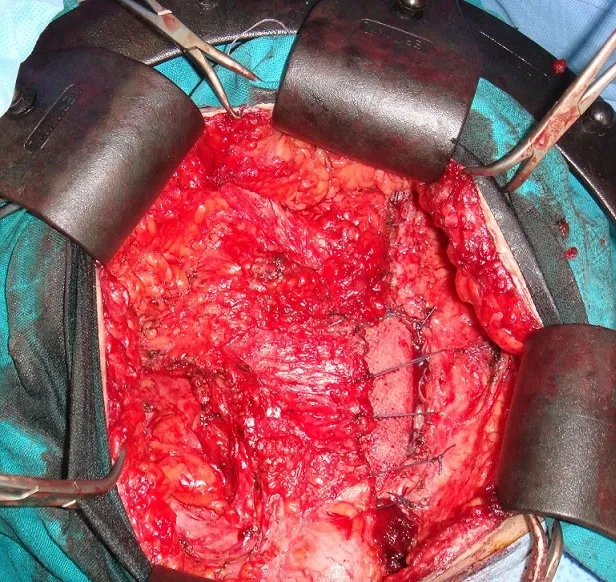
Operating view shows the coverage by a bepedicled fascial flap after reconstruction.
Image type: medical_photograph (other_medical_photograph)